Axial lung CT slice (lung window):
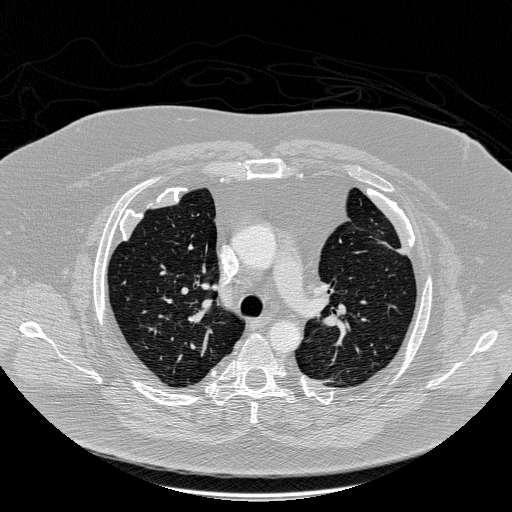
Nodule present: no